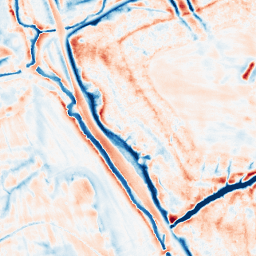
Category: edge_preserving
Decomposition family: bilateral
Decomposition parameters: d: 21
sigma_color: 25
sigma_space: 75
Upsampling method: sinc_hamming
Upsampling parameters: scale: 8
kernel_size: 16
Upsampling scale: 8